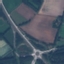
Land use / land cover: Highway